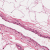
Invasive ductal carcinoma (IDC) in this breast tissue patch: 0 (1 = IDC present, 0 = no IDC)